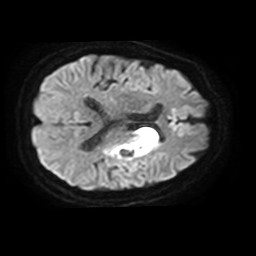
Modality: TRACE
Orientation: axial
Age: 58
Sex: male
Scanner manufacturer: philips
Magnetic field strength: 3 T
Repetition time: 4.115 s
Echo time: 0.06134 s